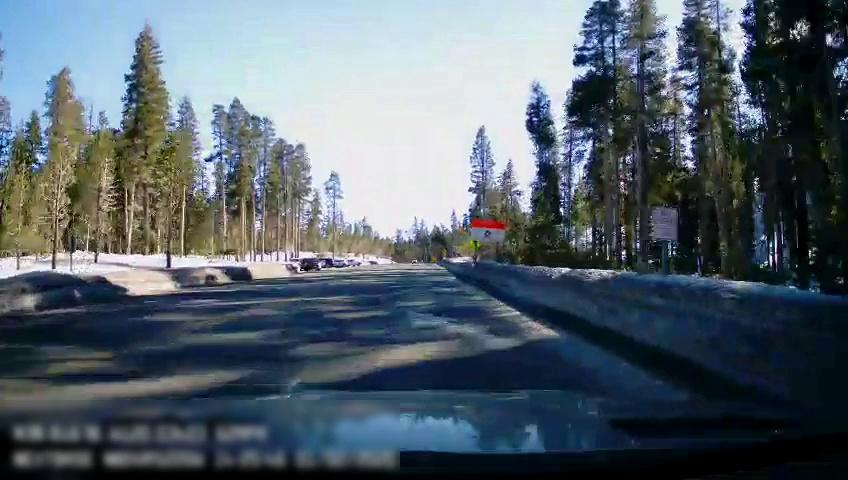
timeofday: Day
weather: Snowy
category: Drivable Space
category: Vehicles | SUV
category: Vehicles | Truck
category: Traffic | Signs